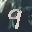
Label: 9